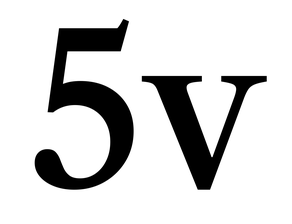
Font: LibreCaslonText_Medium